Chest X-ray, PA view. Patient: 30 years old, sex M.
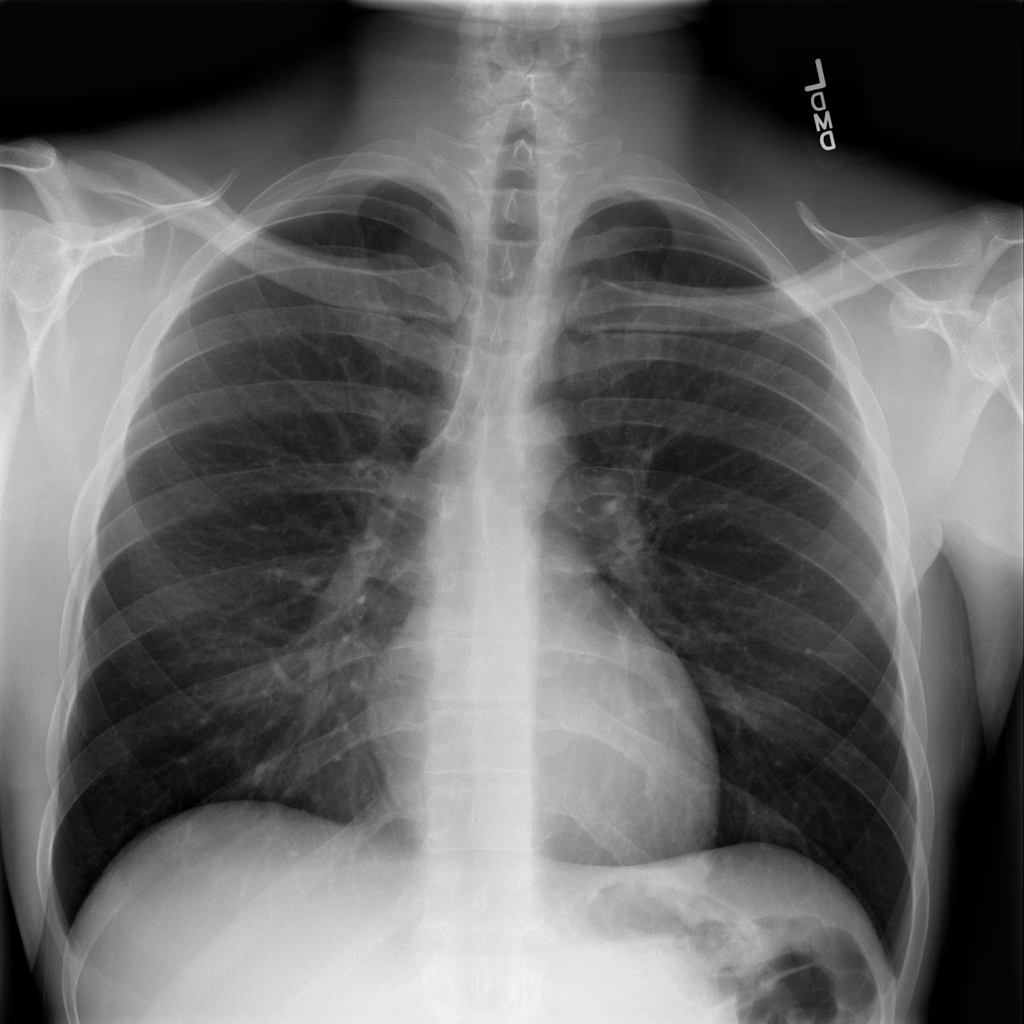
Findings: No Finding